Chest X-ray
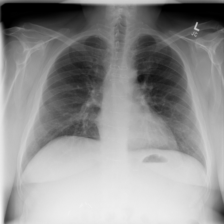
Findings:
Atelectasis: negative
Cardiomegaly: negative
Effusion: negative
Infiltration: negative
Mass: negative
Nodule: negative
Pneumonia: negative
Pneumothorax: negative
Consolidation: negative
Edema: negative
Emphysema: negative
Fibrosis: negative
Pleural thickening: negative
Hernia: negative